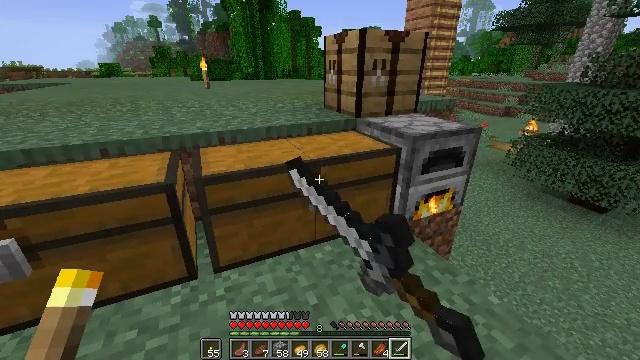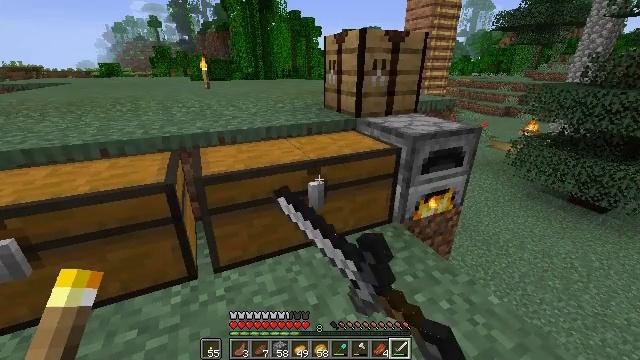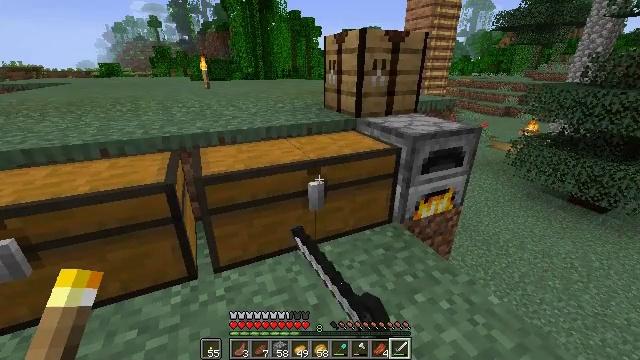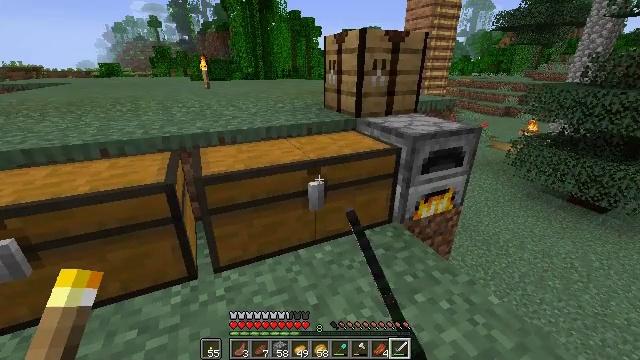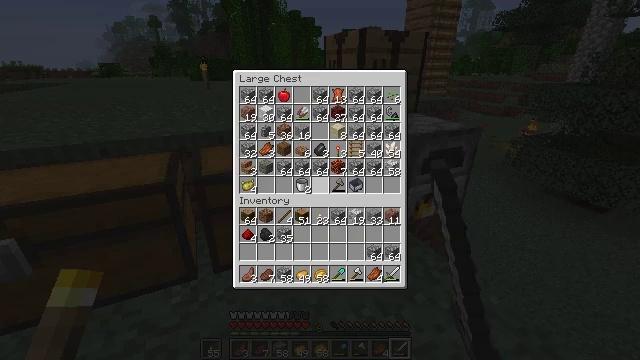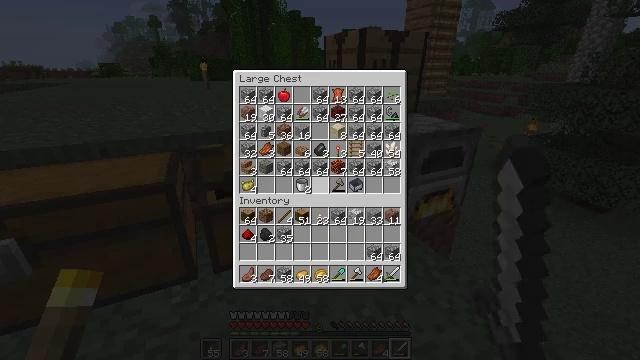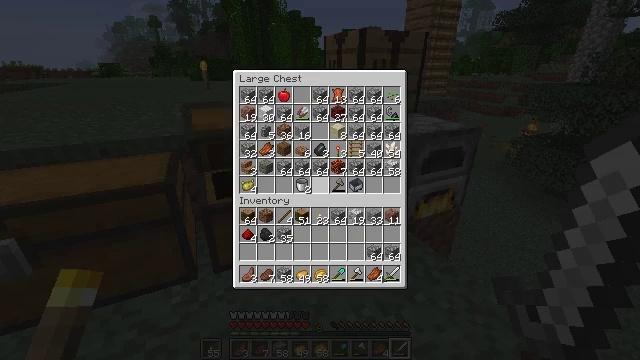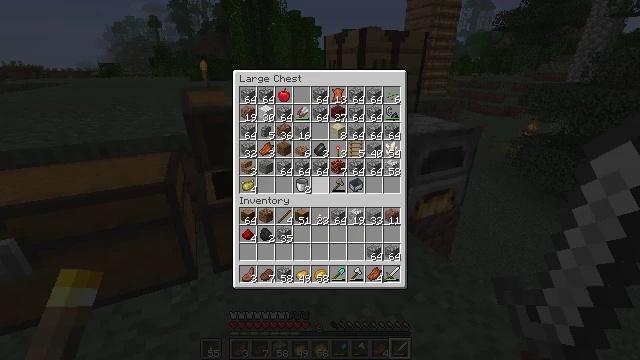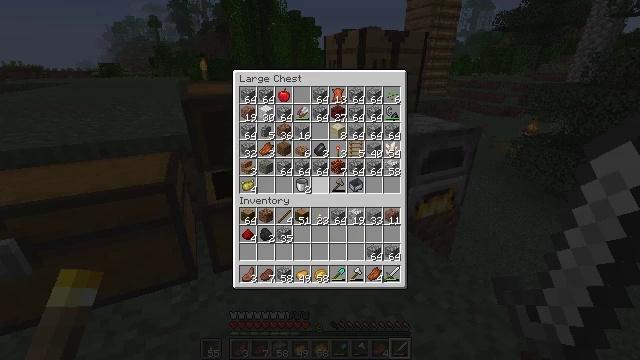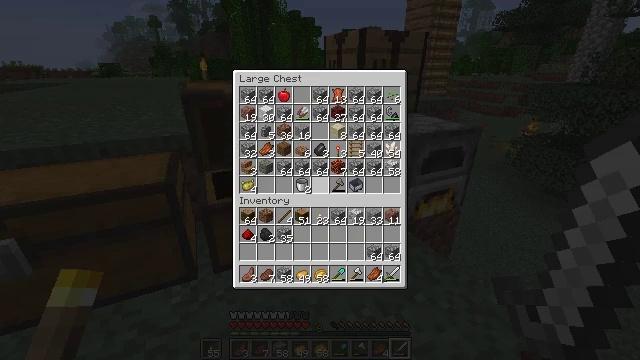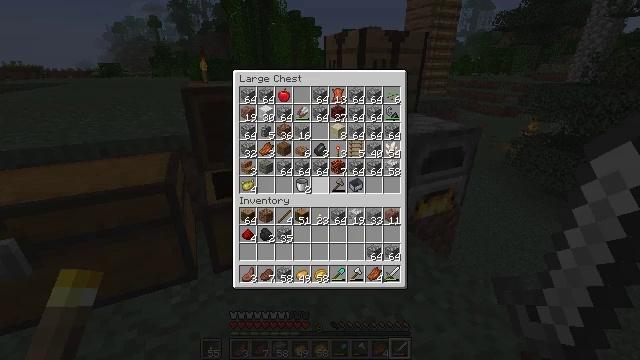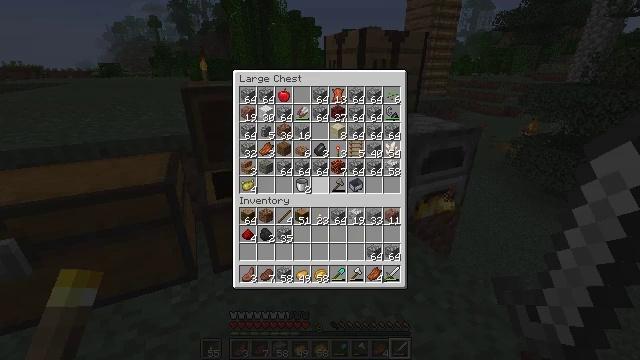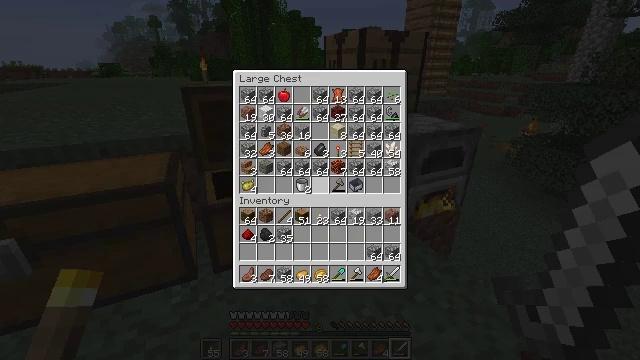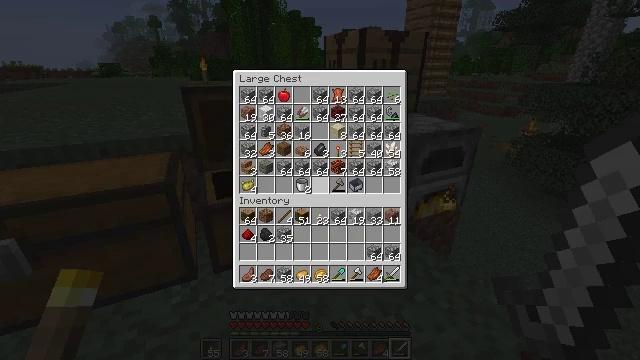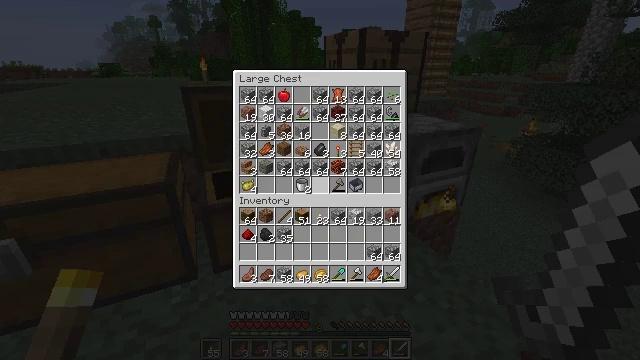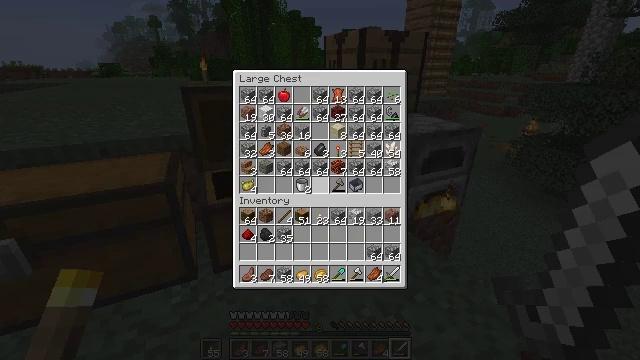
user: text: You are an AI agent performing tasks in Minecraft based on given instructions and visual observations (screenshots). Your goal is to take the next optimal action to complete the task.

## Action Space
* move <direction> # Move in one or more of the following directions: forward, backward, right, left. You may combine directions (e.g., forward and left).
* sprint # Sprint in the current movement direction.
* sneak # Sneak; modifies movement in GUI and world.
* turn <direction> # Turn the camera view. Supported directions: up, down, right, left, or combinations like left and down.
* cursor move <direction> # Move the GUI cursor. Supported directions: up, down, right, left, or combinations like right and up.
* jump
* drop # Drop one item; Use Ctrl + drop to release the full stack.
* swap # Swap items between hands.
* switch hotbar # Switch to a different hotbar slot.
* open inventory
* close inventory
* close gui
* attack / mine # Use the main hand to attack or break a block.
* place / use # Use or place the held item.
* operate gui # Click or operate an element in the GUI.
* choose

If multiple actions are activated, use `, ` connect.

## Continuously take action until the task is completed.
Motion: motion action
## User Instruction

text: Smelt a baked potato.
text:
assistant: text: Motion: use / place
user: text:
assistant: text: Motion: no_op
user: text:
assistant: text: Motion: no_op
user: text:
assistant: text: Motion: open gui
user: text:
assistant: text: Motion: no_op
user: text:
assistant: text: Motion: no_op
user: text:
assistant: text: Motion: no_op
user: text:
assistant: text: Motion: no_op
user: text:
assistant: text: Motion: no_op
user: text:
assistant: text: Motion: no_op
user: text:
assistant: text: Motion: no_op
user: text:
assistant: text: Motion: no_op
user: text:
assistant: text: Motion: no_op
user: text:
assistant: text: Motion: no_op
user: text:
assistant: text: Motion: no_op
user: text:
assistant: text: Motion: no_op
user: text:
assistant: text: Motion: no_op
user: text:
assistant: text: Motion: no_op
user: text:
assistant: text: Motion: no_op
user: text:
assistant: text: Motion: close gui
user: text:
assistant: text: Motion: no_op
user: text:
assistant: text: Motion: no_op
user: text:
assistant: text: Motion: no_op
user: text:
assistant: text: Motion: turn right
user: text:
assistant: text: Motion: turn right
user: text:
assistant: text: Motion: turn right and up
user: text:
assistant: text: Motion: turn right and up
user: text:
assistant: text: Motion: turn right
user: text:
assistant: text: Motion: no_op
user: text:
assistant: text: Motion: turn right